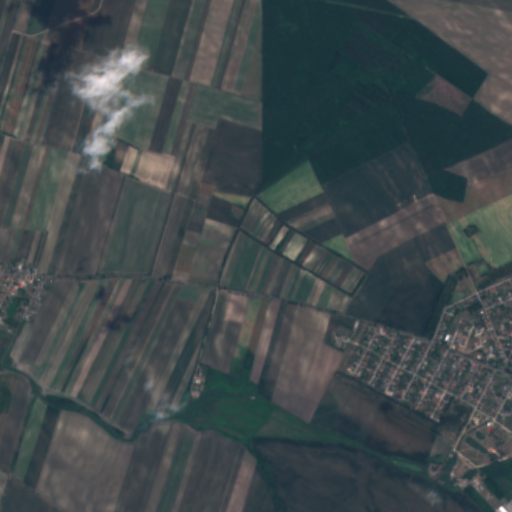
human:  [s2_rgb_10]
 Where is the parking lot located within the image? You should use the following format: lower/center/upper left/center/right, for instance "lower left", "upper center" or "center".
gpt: The parking lot is located in the lower right of the image.
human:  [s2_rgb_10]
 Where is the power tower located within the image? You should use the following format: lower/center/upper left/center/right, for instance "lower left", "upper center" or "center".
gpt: The power tower is located in the upper right of the image.
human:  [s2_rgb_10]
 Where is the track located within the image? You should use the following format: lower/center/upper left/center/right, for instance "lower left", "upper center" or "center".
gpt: The track is located in the lower right of the image.
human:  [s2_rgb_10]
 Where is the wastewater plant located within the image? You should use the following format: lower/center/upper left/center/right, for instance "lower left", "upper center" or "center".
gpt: The wastewater plant is located in the lower center of the image.
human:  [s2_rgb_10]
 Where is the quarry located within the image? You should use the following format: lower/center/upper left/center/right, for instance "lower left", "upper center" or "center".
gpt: There is no quarry in the image.